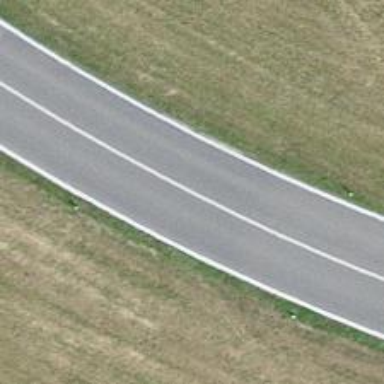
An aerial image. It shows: Secondary road with asphalt surface.